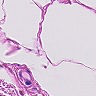
Metastatic tissue present: no